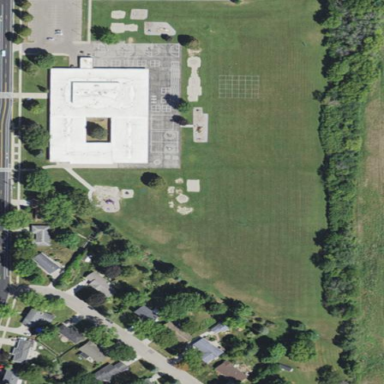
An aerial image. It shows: School.